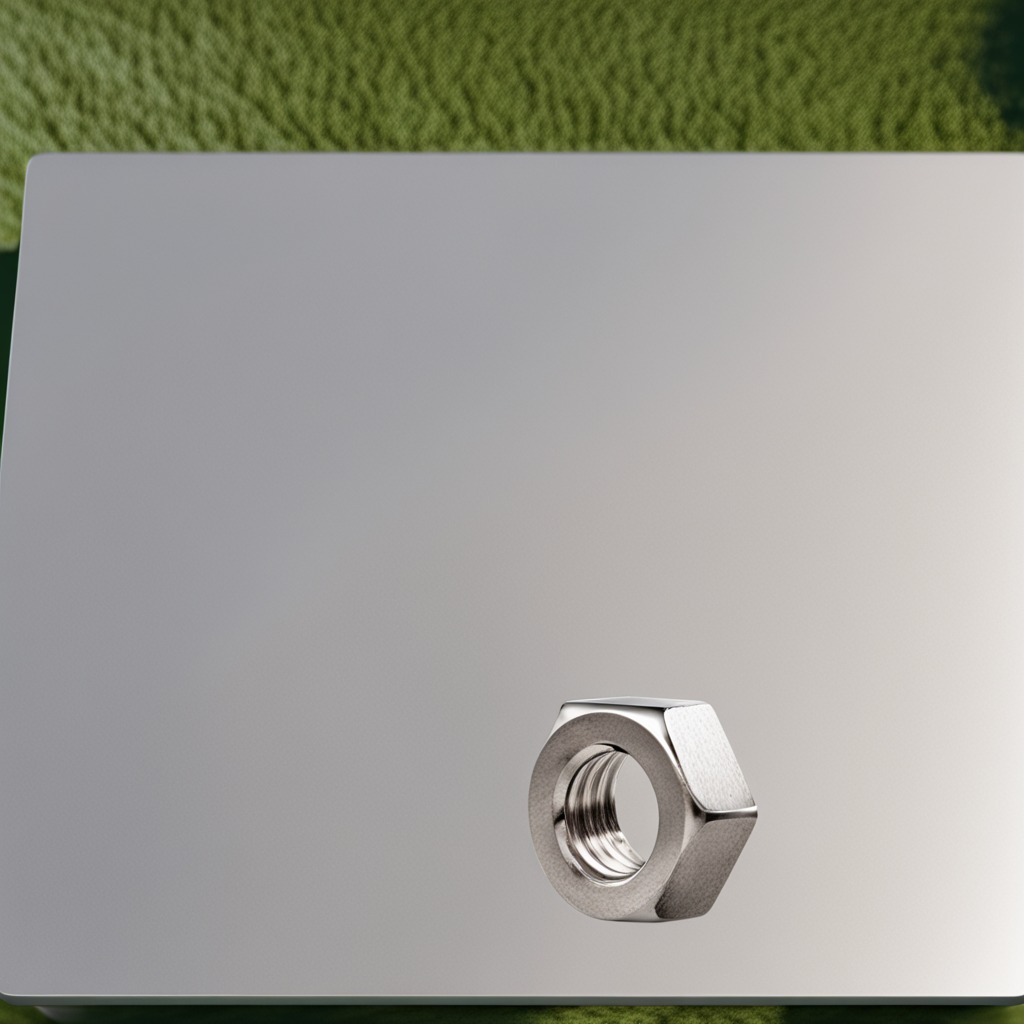
A metal nut is lying on the table.